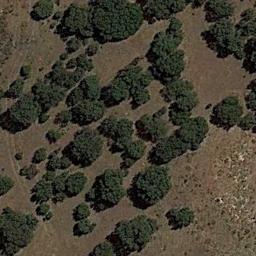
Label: chaparral